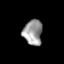
Tissue: lung
Cell type: T cells
Senescence score: 0.2362
Nuclear area (px): 473
Mean DAPI intensity: 154.89